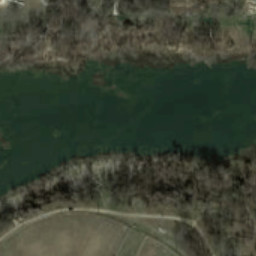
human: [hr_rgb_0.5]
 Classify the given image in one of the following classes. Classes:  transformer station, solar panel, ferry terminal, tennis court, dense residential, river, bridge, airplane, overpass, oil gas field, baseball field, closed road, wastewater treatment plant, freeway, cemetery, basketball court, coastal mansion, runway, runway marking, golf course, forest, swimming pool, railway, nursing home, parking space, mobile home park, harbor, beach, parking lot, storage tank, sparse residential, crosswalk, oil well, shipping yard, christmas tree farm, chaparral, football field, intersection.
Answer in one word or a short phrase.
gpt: river